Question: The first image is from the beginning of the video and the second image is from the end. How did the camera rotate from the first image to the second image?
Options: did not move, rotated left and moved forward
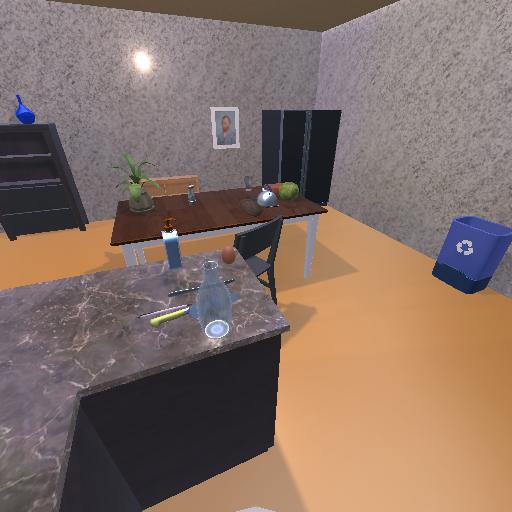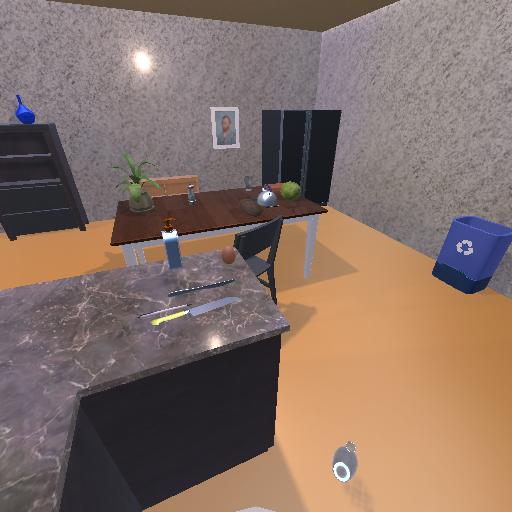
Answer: did not move